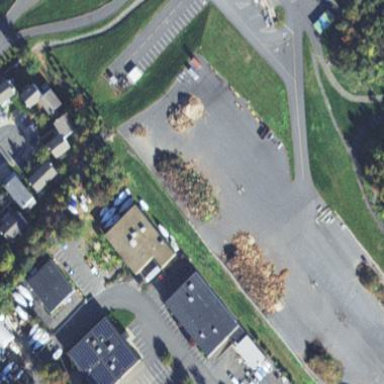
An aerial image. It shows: Recycling center that accepts green and garden waste.